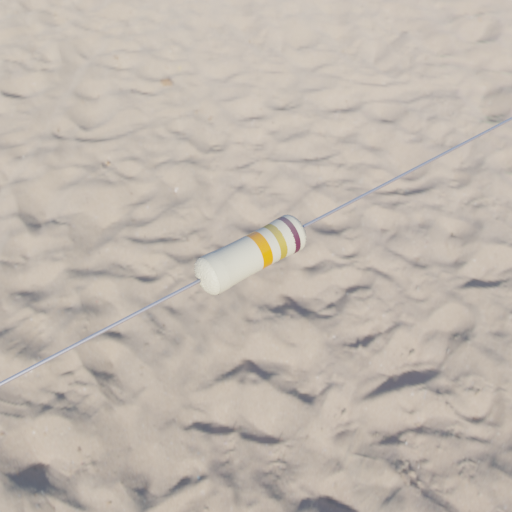
Resistor colour bands (in order): orange, gold, brown